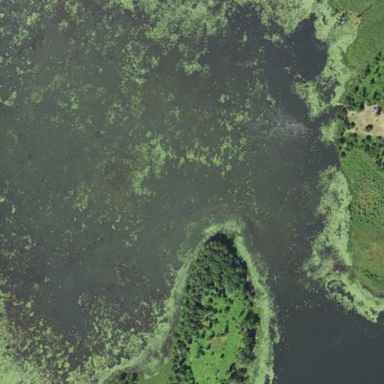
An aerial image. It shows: Serene lake surrounded by nature.